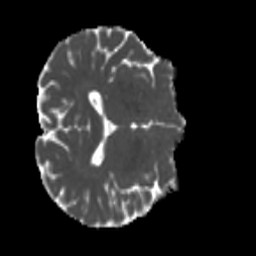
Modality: MD
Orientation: axial
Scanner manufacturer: siemens
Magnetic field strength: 3 T
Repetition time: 4 s
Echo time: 0.0594 s